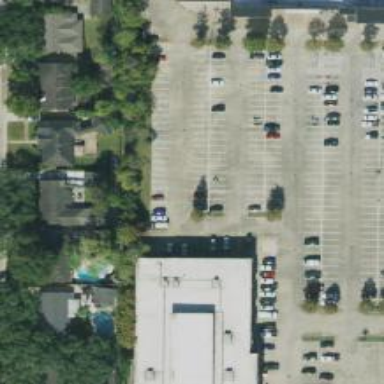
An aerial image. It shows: Parking space is available.